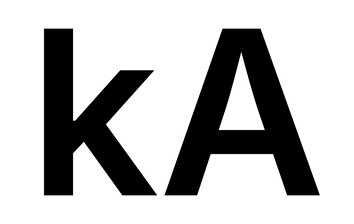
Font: Inter_SemiBold